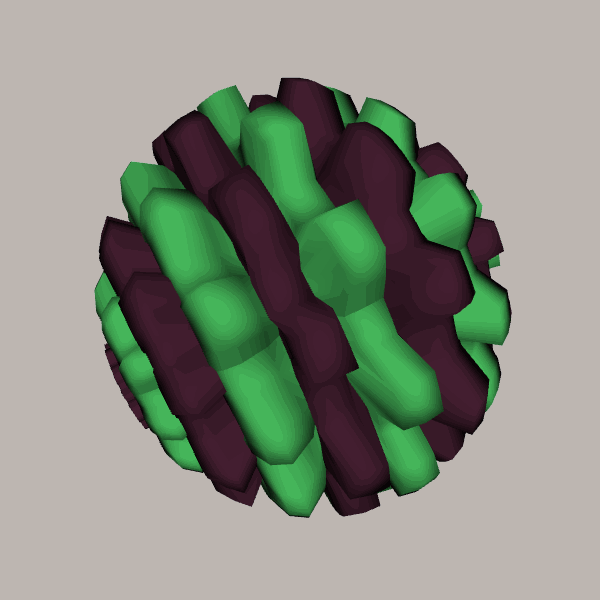
Background: light